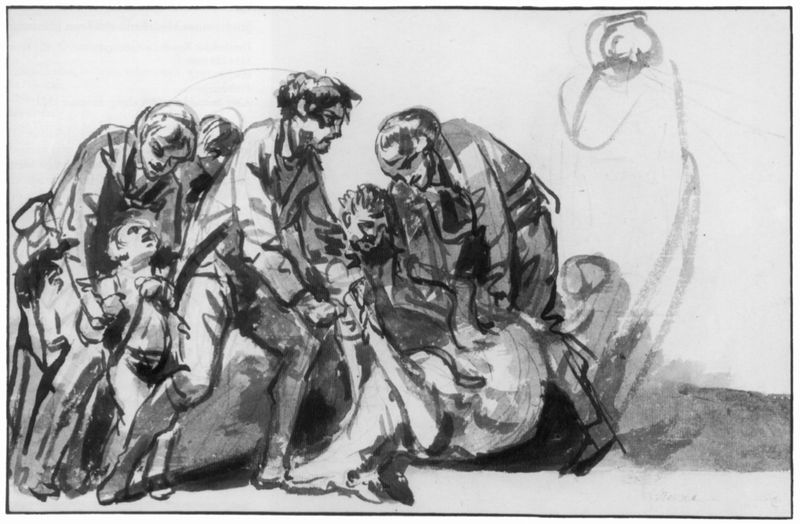
Titel: Abtransport einer Hirschkuh
Künstler: Jean Baptiste Greuze
Standort: Frankfurt (am Main)
Institution: Das Städel, Städelsches Kunstinstitut und Städtische Galerie
Schlagwörter: dunkel, feder, gruppe, kampf, kopf, körper, mann, schatten, weiß, aquarell, menschen, bewegung, frau, frisur, grau, haar, hell, kreide, licht, männer, nase, ohr, profil, rücken, schwarz, skizze, zeichnung, tier, menge, alkohol, anzug, hose, kneipe, arme, gesicht, halten, kragen, mensch, rahmen, tod, tot, tragen, vieh, boden, haare, realismus, eltern, familie, kind, personen, vater, theater, gebeugt, arbeit, esel, kinder, pferd, beine, fesseln, hufe, papier, liegen, studie, jungen, grafik, klein, kuh, rind, grisaille, gewalt, not, essen, ernst, goya, junge, fallen, laviert, tusche, wasserfarben, schaf, schlachten, kohle, seil, groß, druck, lithographie, schwarz weiss, militär, polizei, demo, schläge, schlägerei, dynamik, volk, aquatinta, bier, bleistift, entwurf, jagd, tinte, jüngling, beugen, leib, reh, jesus, dynamisch, elend, hilfe, leid, schmerz, fangen, heben, fall, sturz, unfall, menschengruppe, wut, gemenge, opfer, binden, griffel, unfertig, schemen, verwundet, hinfallen, armut, schaaf, pfeil, ziege, helfen, gasthaus, gerangel, geist, ringen, federzeichnung, zeichung, rückenlage, unvollständig, prügel, liegender, gefesselt, schlachtung, jugendliche, rauferei, interaktion, prügelei, opfern, ausweiden, gernagel, halbstarke, honorè daumier, toter esel, wehrlos, weinendes kind, zusammenehalt